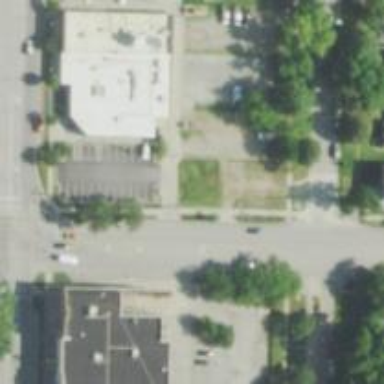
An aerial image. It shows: Alley classified as service road.